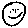
Label: smiley face